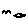
Label: bird